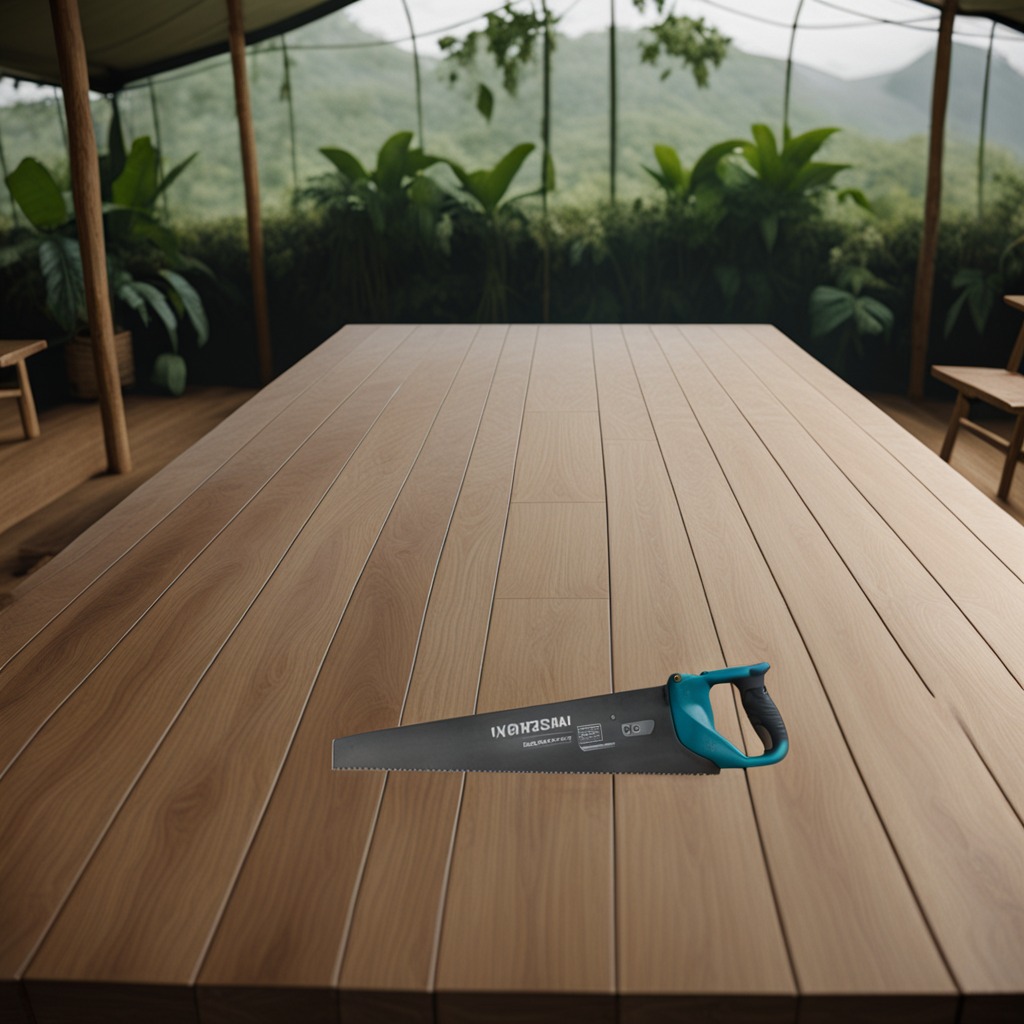
A metal saw is lying on a wooden table inside a jungle field workshop tent.